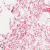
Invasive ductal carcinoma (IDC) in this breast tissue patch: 0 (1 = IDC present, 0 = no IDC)